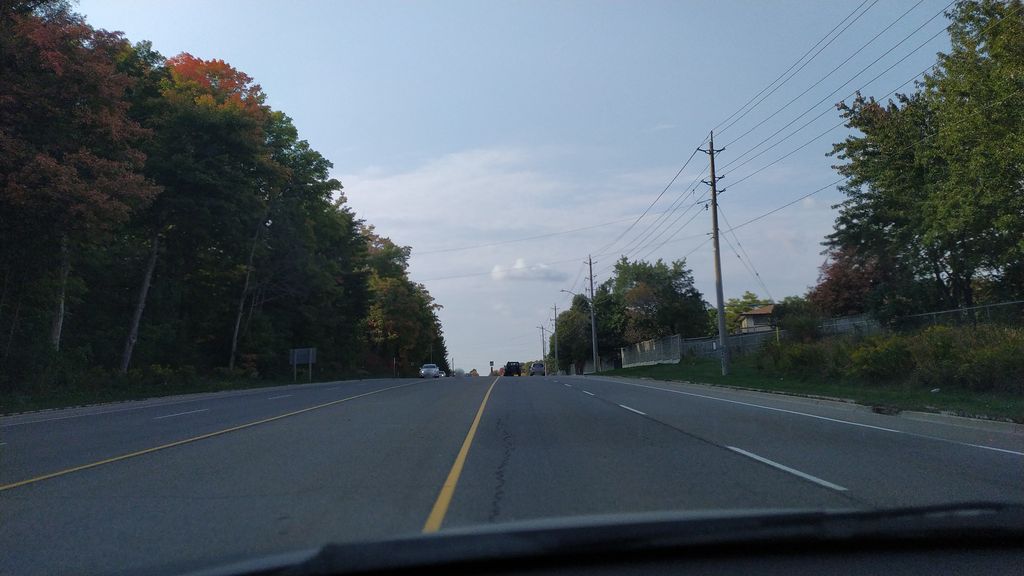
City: kitchener-waterloo